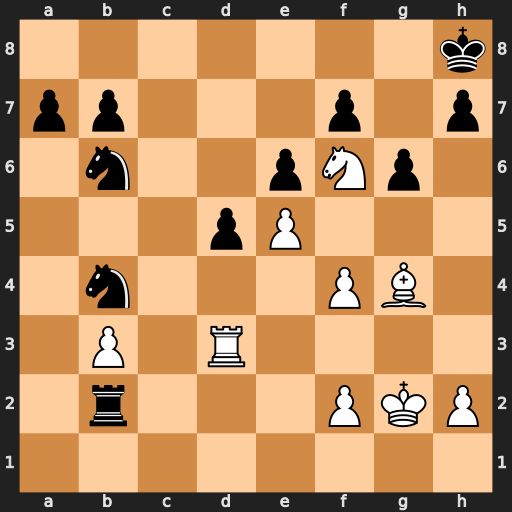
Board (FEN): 7k/pp3p1p/1n2pNp1/3pP3/1n3PB1/1P1R4/1r3PKP/8
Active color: w
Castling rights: -
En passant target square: -
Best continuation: Rh3 h5 Bxh5 Kg7 Bg4